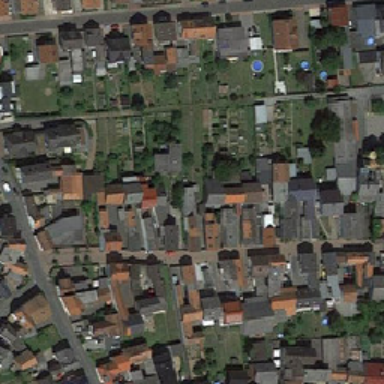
The lawn has an orange and gray roof .